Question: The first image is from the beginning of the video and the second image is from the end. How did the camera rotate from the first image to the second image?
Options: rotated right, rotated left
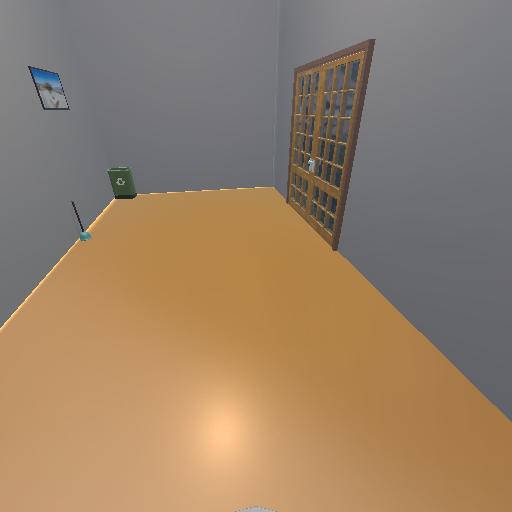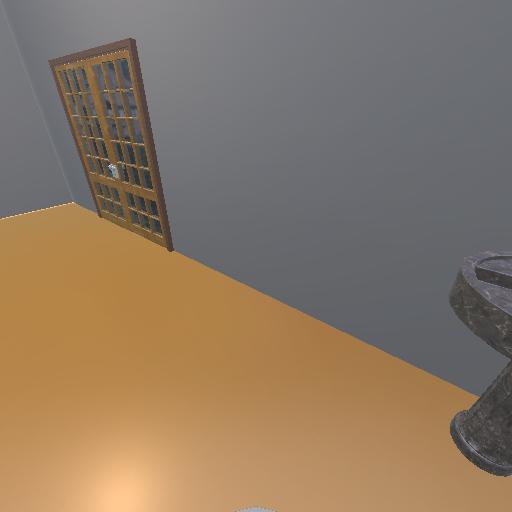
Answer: rotated right